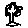
Label: tree